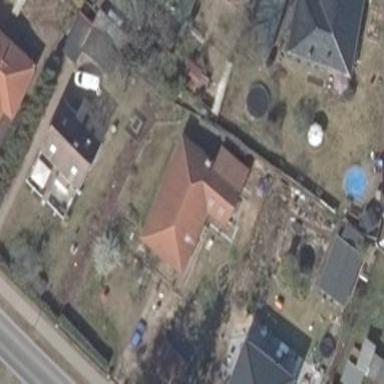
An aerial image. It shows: Simple and straightforward house.